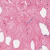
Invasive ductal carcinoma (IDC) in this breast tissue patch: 0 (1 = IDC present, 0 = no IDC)